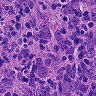
Metastatic tissue present: no